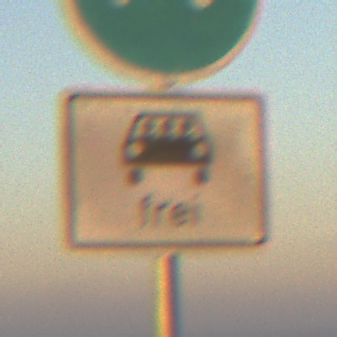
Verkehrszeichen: MehrfachbesetzePersonenkraftwagenFrei
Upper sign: Busssonderstreifen
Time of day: SunriseSunset
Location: Outdoor (Nature)
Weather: Clear
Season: NotSpecified
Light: Natural